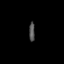
Tissue: skin
Cell type: Epithelial cells
Senescence score: 0.7602
Nuclear area (px): 111
Mean DAPI intensity: 78.441